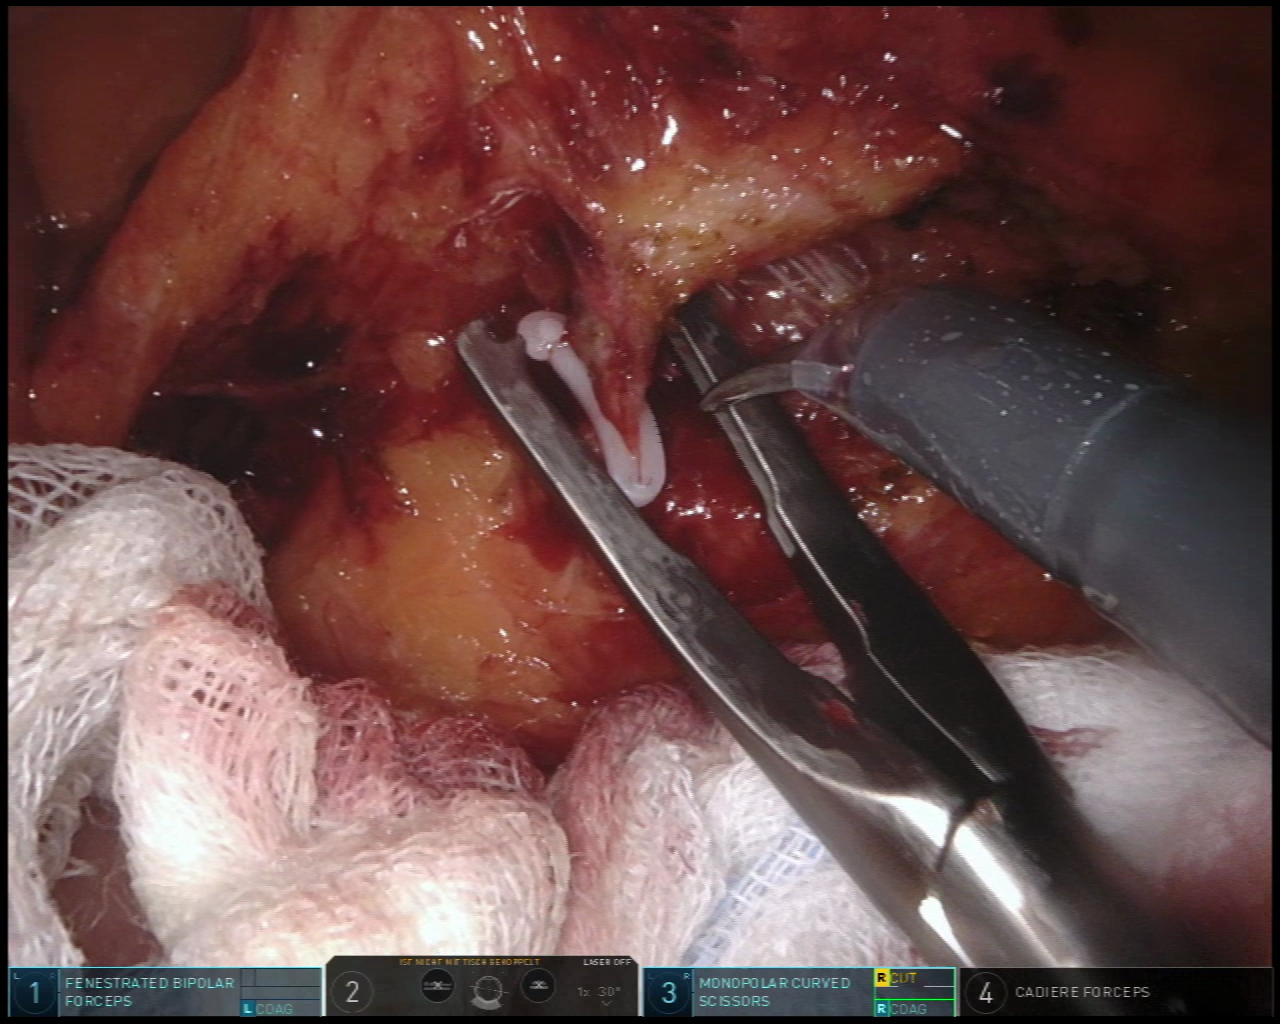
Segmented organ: inferior_mesenteric_artery
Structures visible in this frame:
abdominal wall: no
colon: no
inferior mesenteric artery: yes
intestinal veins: no
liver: no
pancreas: no
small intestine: no
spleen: no
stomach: no
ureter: no
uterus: no
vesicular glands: no